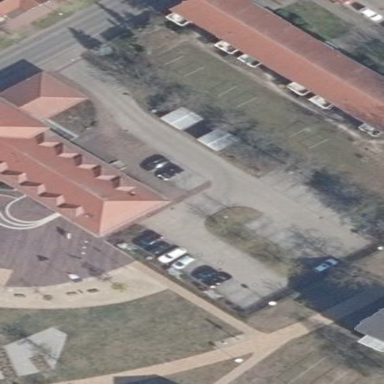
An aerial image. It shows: Paved parking area.